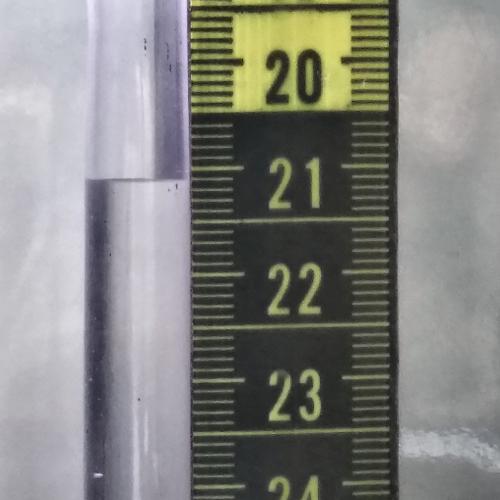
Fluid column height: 21.1 cm